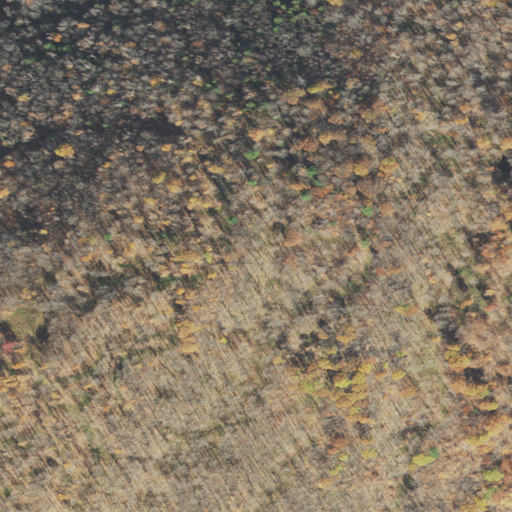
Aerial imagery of mountain in Vermont named Blake Hill containing deciduous forest, mixed forest, shrub, and evergreen forest